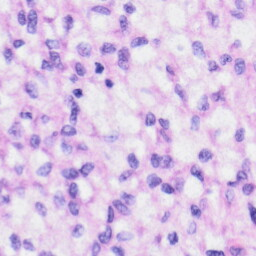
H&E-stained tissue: Liver